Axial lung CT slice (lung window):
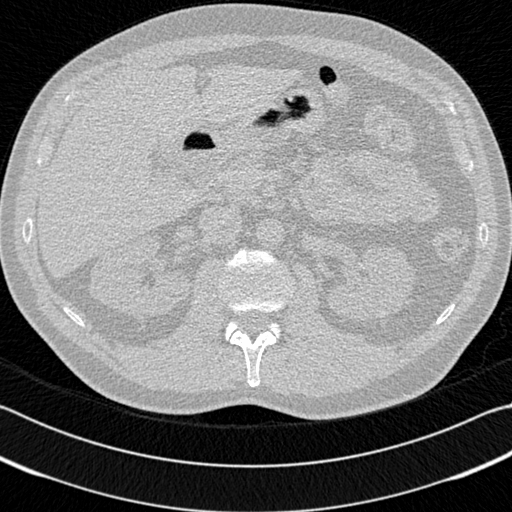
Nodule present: no